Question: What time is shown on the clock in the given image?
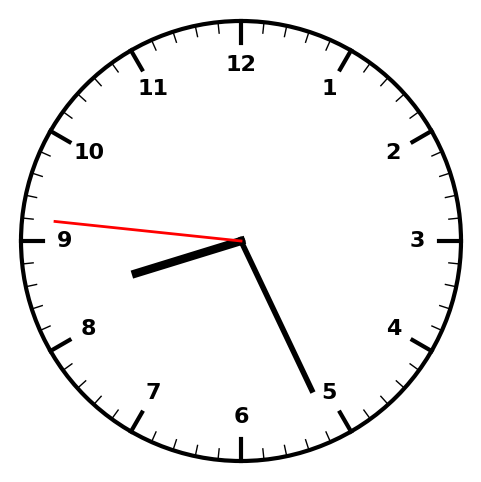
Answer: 08:25:46